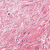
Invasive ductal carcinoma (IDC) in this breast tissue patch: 0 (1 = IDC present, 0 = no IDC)